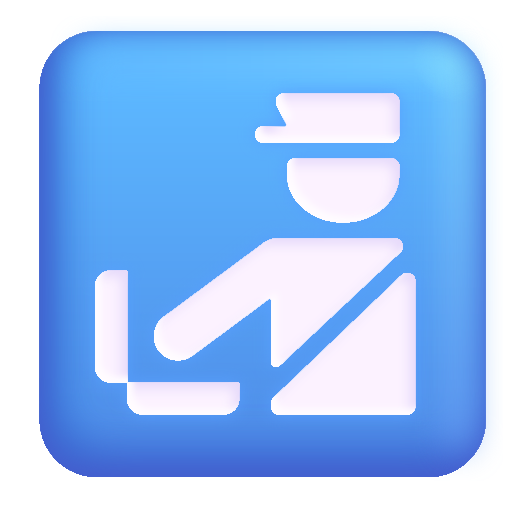
customs color